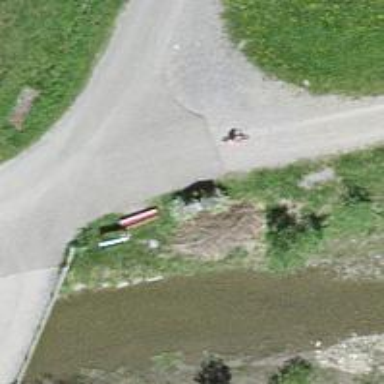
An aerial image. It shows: Bench.